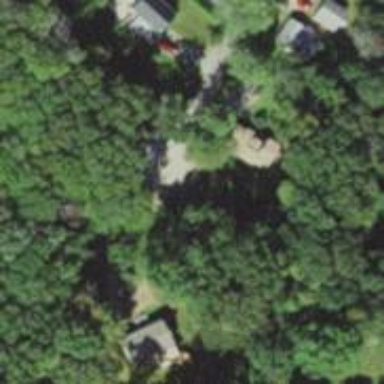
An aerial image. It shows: Residential driveway used as service road.